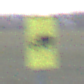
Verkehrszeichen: KFZZulaessigeGesamtmasse3Komma5TOhnePfeilsymbol
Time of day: SunriseSunset
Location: Outdoor (Nature)
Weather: PartlyCloudy
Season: NotSpecified
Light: Natural